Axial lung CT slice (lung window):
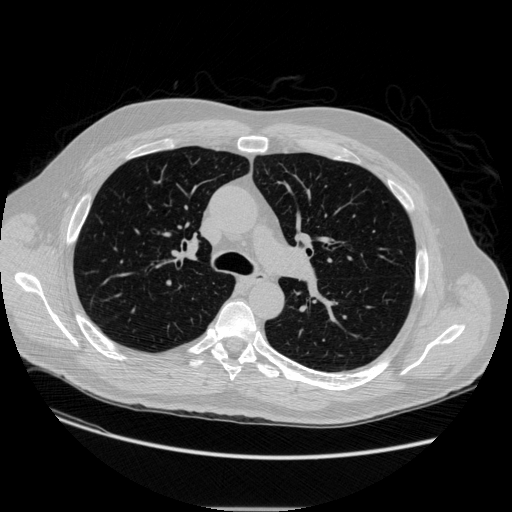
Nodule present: no